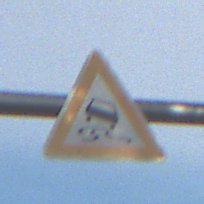
Verkehrszeichen: SchleuderOderRutschgefahr
Umgebung: Outdoor, Nature
Tageszeit: MorningAfternoon
Wetter: PartlyCloudy
Licht: Natural
Jahreszeit: NotSpecified
Kontrast: HighContrast